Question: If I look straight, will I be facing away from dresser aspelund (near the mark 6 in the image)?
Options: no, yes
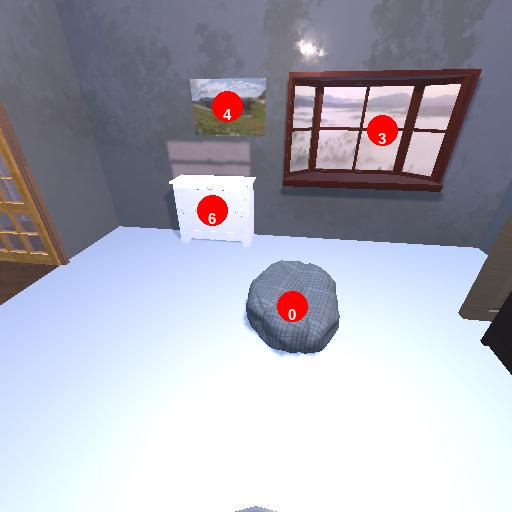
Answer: no